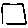
Label: square